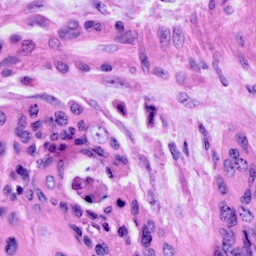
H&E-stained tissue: Cervix